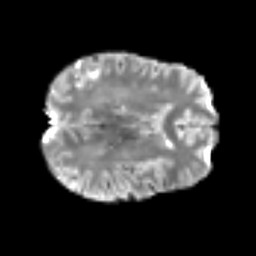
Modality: T2w
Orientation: axial
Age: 62
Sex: male
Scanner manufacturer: siemens
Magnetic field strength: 3 T
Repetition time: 6.1 s
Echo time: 0.101 s